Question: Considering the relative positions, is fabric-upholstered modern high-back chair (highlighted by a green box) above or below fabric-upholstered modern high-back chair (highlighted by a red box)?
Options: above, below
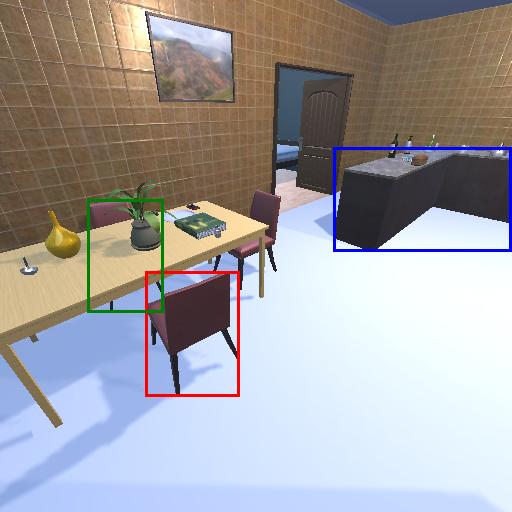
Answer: above